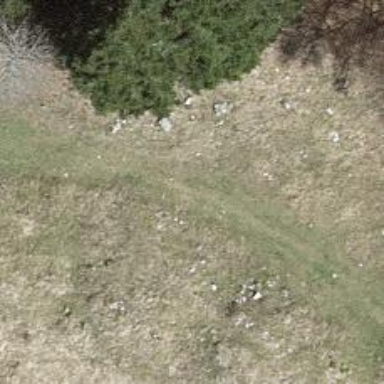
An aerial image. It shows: Grassy track road with grade 4 track type.